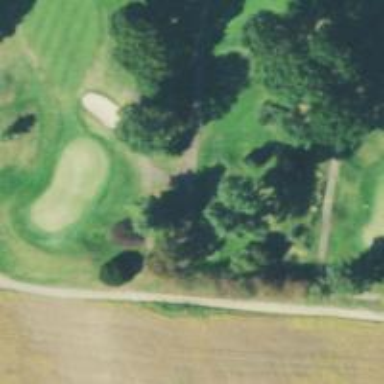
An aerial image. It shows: Pathway for golfing.